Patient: sex F, age 62
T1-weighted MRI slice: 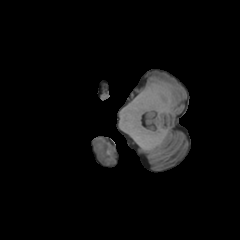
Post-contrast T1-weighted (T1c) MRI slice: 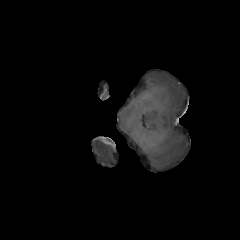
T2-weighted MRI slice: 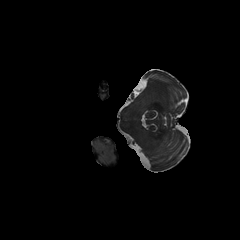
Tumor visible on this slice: no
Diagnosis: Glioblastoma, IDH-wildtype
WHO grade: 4